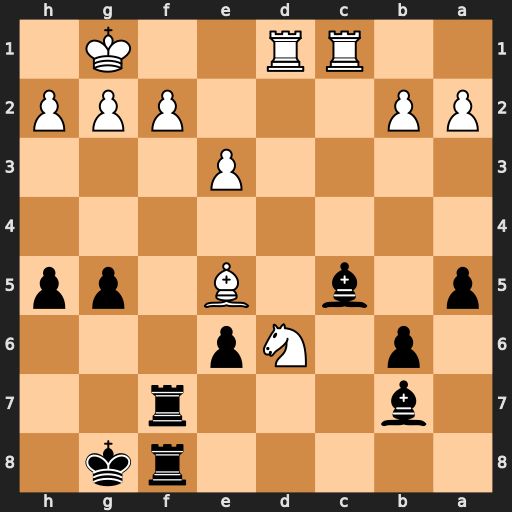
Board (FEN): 5rk1/1b3r2/1p1Np3/p1b1B1pp/8/4P3/PP3PPP/2RR2K1
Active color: b
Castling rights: -
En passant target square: -
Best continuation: Rxf2 Nxb7 Bxe3